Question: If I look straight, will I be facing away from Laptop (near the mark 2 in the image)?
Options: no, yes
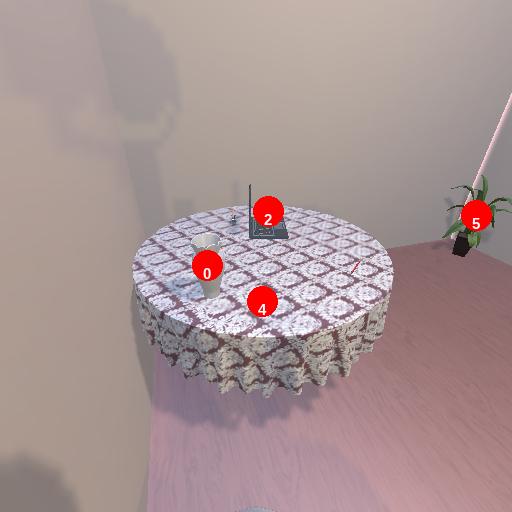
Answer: no